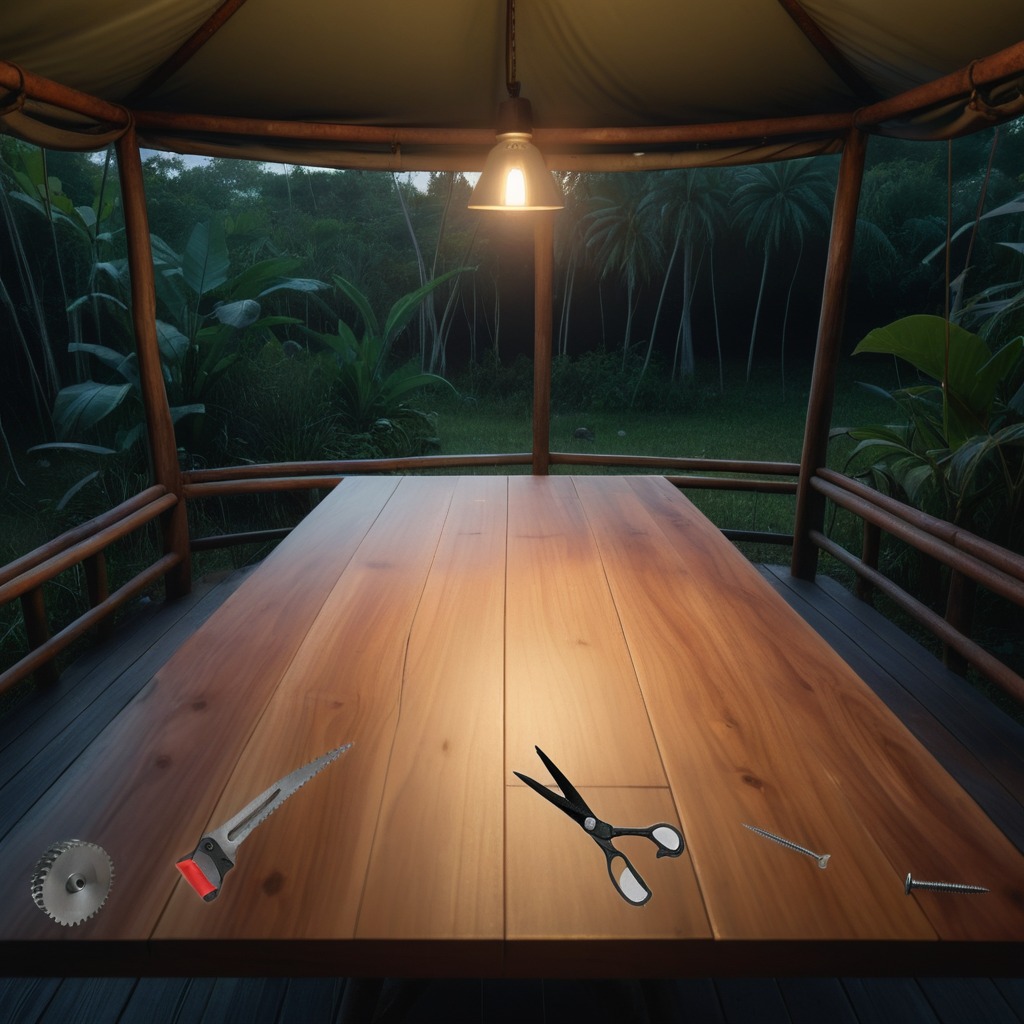
A steel gear with teeth, a metal machine screw, an iron nail, a handheld metal saw, and a pair of scissors are lying on the wooden table inside a jungle field workshop tent at night.